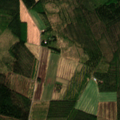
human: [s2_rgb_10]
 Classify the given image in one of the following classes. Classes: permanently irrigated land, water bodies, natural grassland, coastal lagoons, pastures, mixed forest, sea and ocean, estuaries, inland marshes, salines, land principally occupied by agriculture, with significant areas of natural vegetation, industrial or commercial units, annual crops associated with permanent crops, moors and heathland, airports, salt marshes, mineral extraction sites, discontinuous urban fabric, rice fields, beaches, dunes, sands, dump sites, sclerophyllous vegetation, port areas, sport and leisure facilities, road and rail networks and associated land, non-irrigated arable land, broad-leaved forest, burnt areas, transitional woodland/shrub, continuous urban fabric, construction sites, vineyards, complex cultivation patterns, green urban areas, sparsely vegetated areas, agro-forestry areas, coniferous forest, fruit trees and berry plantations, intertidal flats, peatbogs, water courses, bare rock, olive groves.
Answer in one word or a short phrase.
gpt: non-irrigated arable land, coniferous forest, mixed forest, transitional woodland/shrub